Question: In our team roster, we are trying to remove the shifts of people, who are away on a given day. For e.g. in the screenshot for 25th May 2017 entry, Leo is away. What formula/option/code can I use in the lines above, so that all of the Leo's shifts are automatically deleted - based on the manual entry in this "Away" Column.

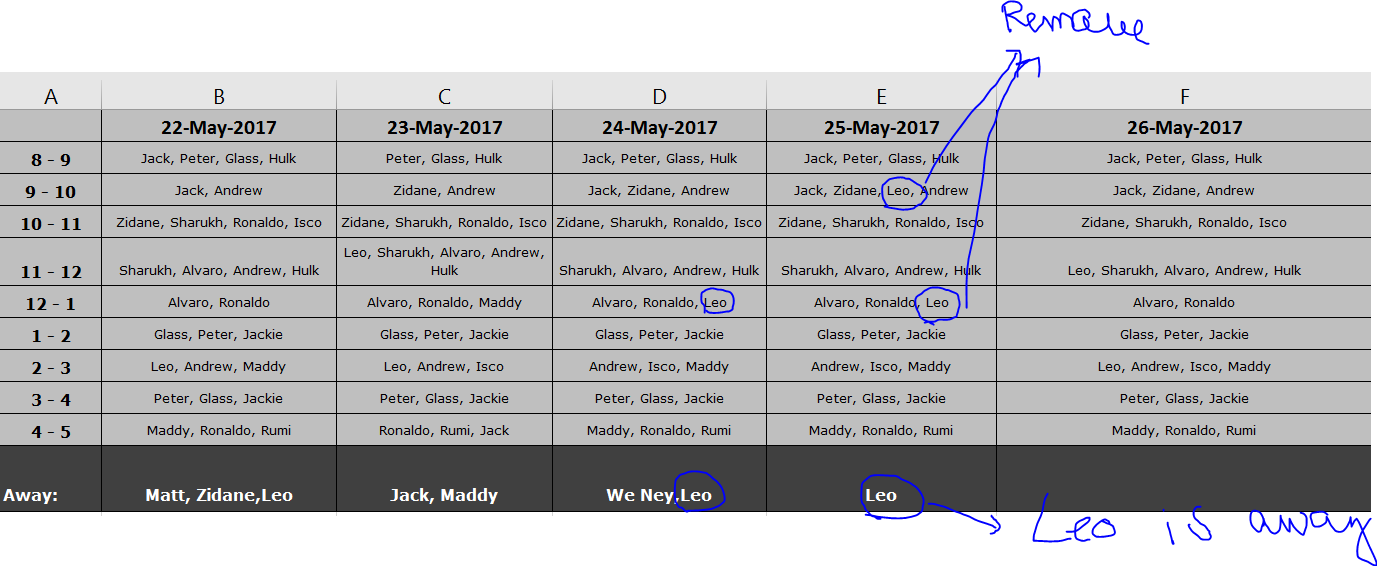
Answer: Here is a possible solution using Excel VBA.
First, the contents of the original roster (named "Master") are copied to a new worksheet "Updated Roster". This lets you keep an unchanged copy of the original roster, in case you later a name from the "Away" row and need to re-apply the updates.
Next, the first column is scanned to locate the "Away:" row.
Finally, for each of the remaining columns, the list of "away" names is loaded into an array.
Then, each "away" name is processed one at a time. Each occurrence of the name is removed from each row of the roster by matching against regular expressions and then replacing with either a comma or nothing, as appropriate.
'''
Option Explicit
Dim AwayRowNbr As Long
Sub UpdateRoster()
Dim UpdatedRoster As Worksheet
Dim RowNbr As Long
Dim ColNbr As Long
Dim MaxColNbr As Long
Dim MaxRowNbr As Long
' Insert new "Updated Roster" worksheet
Set UpdatedRoster = Sheets.Add(After:=Sheets(Sheets.Count))
UpdatedRoster.Name = "Updated Roster"
With ThisWorkbook.Worksheets("Updated Roster")
' Copy contents of "Master" worksheet to "Updated Roster"
ThisWorkbook.Worksheets("Master").Cells.Copy Destination:=.Cells
' Locate "Away" row, and determine last column with data
AwayRowNbr = .Range("A:A").Find(What:="Away:", LookIn:=xlValues).Row
MaxColNbr = .Cells(AwayRowNbr, Columns.Count).End(xlToLeft).Column
For ColNbr = 2 To MaxColNbr
Call RemoveNames(.Cells(AwayRowNbr, ColNbr).Value, ColNbr)
Next ColNbr
End With
End Sub
Sub RemoveNames(AwayNames As String, ColNbr As Long)
Dim AwayName() As String
Dim Name As String
Dim NameIdx As Integer
Dim RegEx As Object
Dim RowNbr As Long
Dim MaxRowNbr As Long
Dim BeforeReplace As String
Dim AfterReplace As String
With ThisWorkbook.Worksheets("Updated Roster")
' Create regular expression object
Set RegEx = CreateObject("vbscript.regexp")
RegEx.Global = False
' Load "away" names into a String array
AwayName() = Split(AwayNames, ",")
' Determine last row with data
MaxRowNbr = .Cells(Rows.Count, ColNbr).End(xlUp).Row
' Process each "away" name
For NameIdx = LBound(AwayName) To UBound(AwayName)
Name = Trim(AwayName(NameIdx))
For RowNbr = 2 To MaxRowNbr
If RowNbr <> AwayRowNbr Then
AfterReplace = .Cells(RowNbr, ColNbr).Value
' Remove name if delimited by commas
RegEx.Pattern = ", *" & Name & " *,"
Do
BeforeReplace = AfterReplace
AfterReplace = RegEx.Replace(BeforeReplace, ",")
Loop Until BeforeReplace = AfterReplace
' Remove name if at beginning or end of cell
RegEx.Pattern = "(^ *" & Name & " *,)|(, *" & Name & " *$)|(^ *" & Name & " *$)"
Do
BeforeReplace = AfterReplace
AfterReplace = RegEx.Replace(BeforeReplace, "")
Loop Until BeforeReplace = AfterReplace
.Cells(RowNbr, ColNbr).Value = AfterReplace
End If
Next RowNbr
Next NameIdx
End With
End Sub
'''